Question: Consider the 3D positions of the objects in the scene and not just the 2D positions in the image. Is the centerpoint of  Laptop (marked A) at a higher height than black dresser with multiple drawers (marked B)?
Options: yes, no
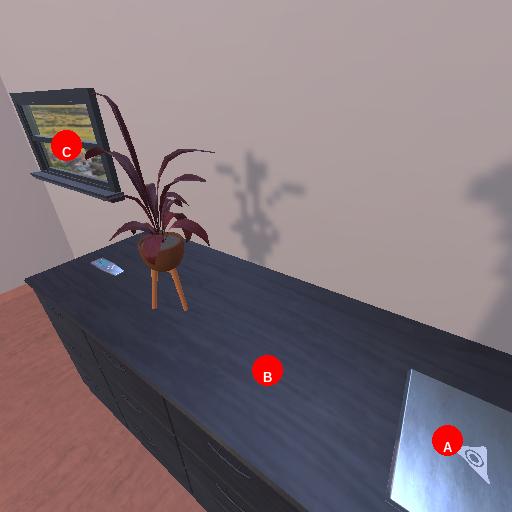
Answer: yes